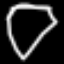
Label: diamond